Question:
Is it possible to use CSS to style the list of previous submission values which appear on text inputs?
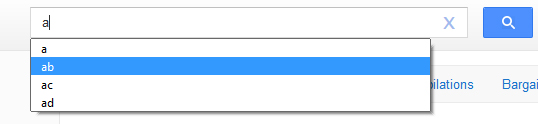
Answer: Using firebug, it doesn't appear that that dropdown gets added to the DOM. Probably handled at the chrome level of the browser.
If you wanted to style something like that, you'd have to keep track of previously entered values on your own. Whether its with cookies or HTML5 localstorage, you could save, per user, values they have previously entered and have Javascript create your own pre-fill list that you could style any way you like.